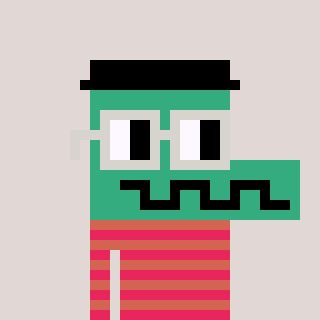
a pixel art character with square light gray glasses, a crocodile-shaped head and a peachy-colored body on a warm background